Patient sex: M
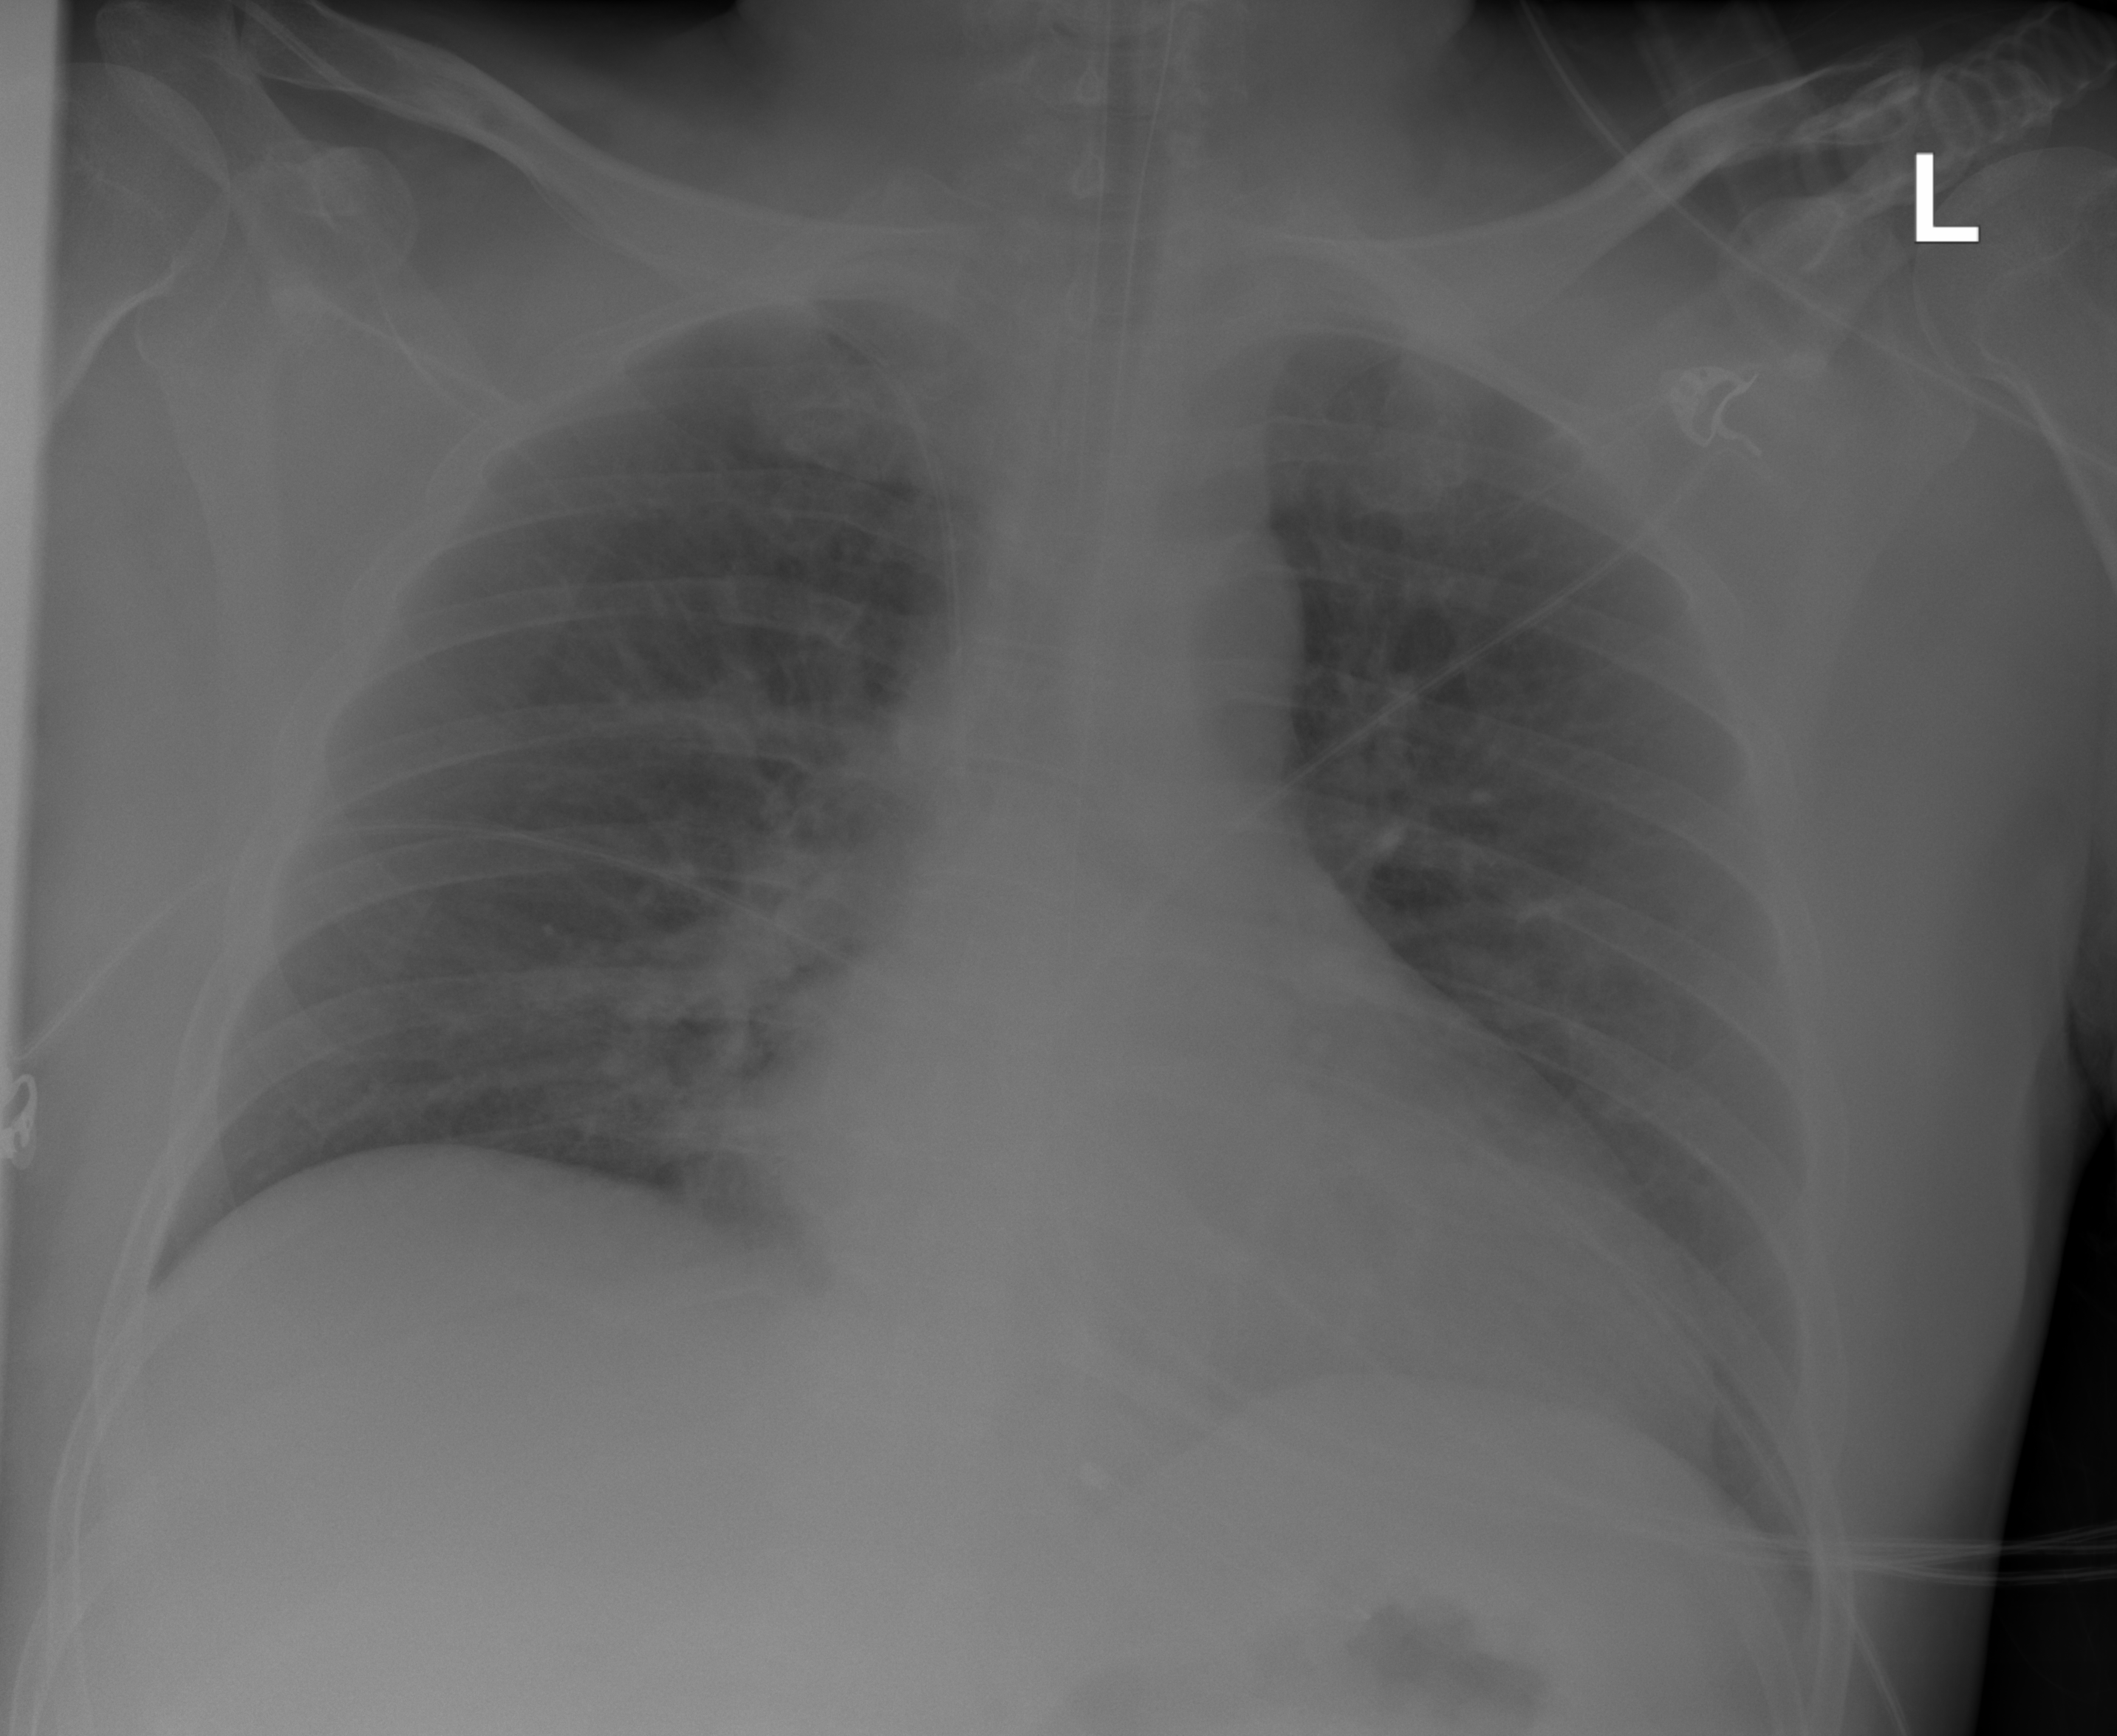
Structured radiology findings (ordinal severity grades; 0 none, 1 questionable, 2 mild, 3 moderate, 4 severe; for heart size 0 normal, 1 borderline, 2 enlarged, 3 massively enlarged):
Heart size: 2
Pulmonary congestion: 2
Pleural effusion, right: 0
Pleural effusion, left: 1
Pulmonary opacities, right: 0
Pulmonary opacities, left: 0
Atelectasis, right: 0
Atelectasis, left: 0